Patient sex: M
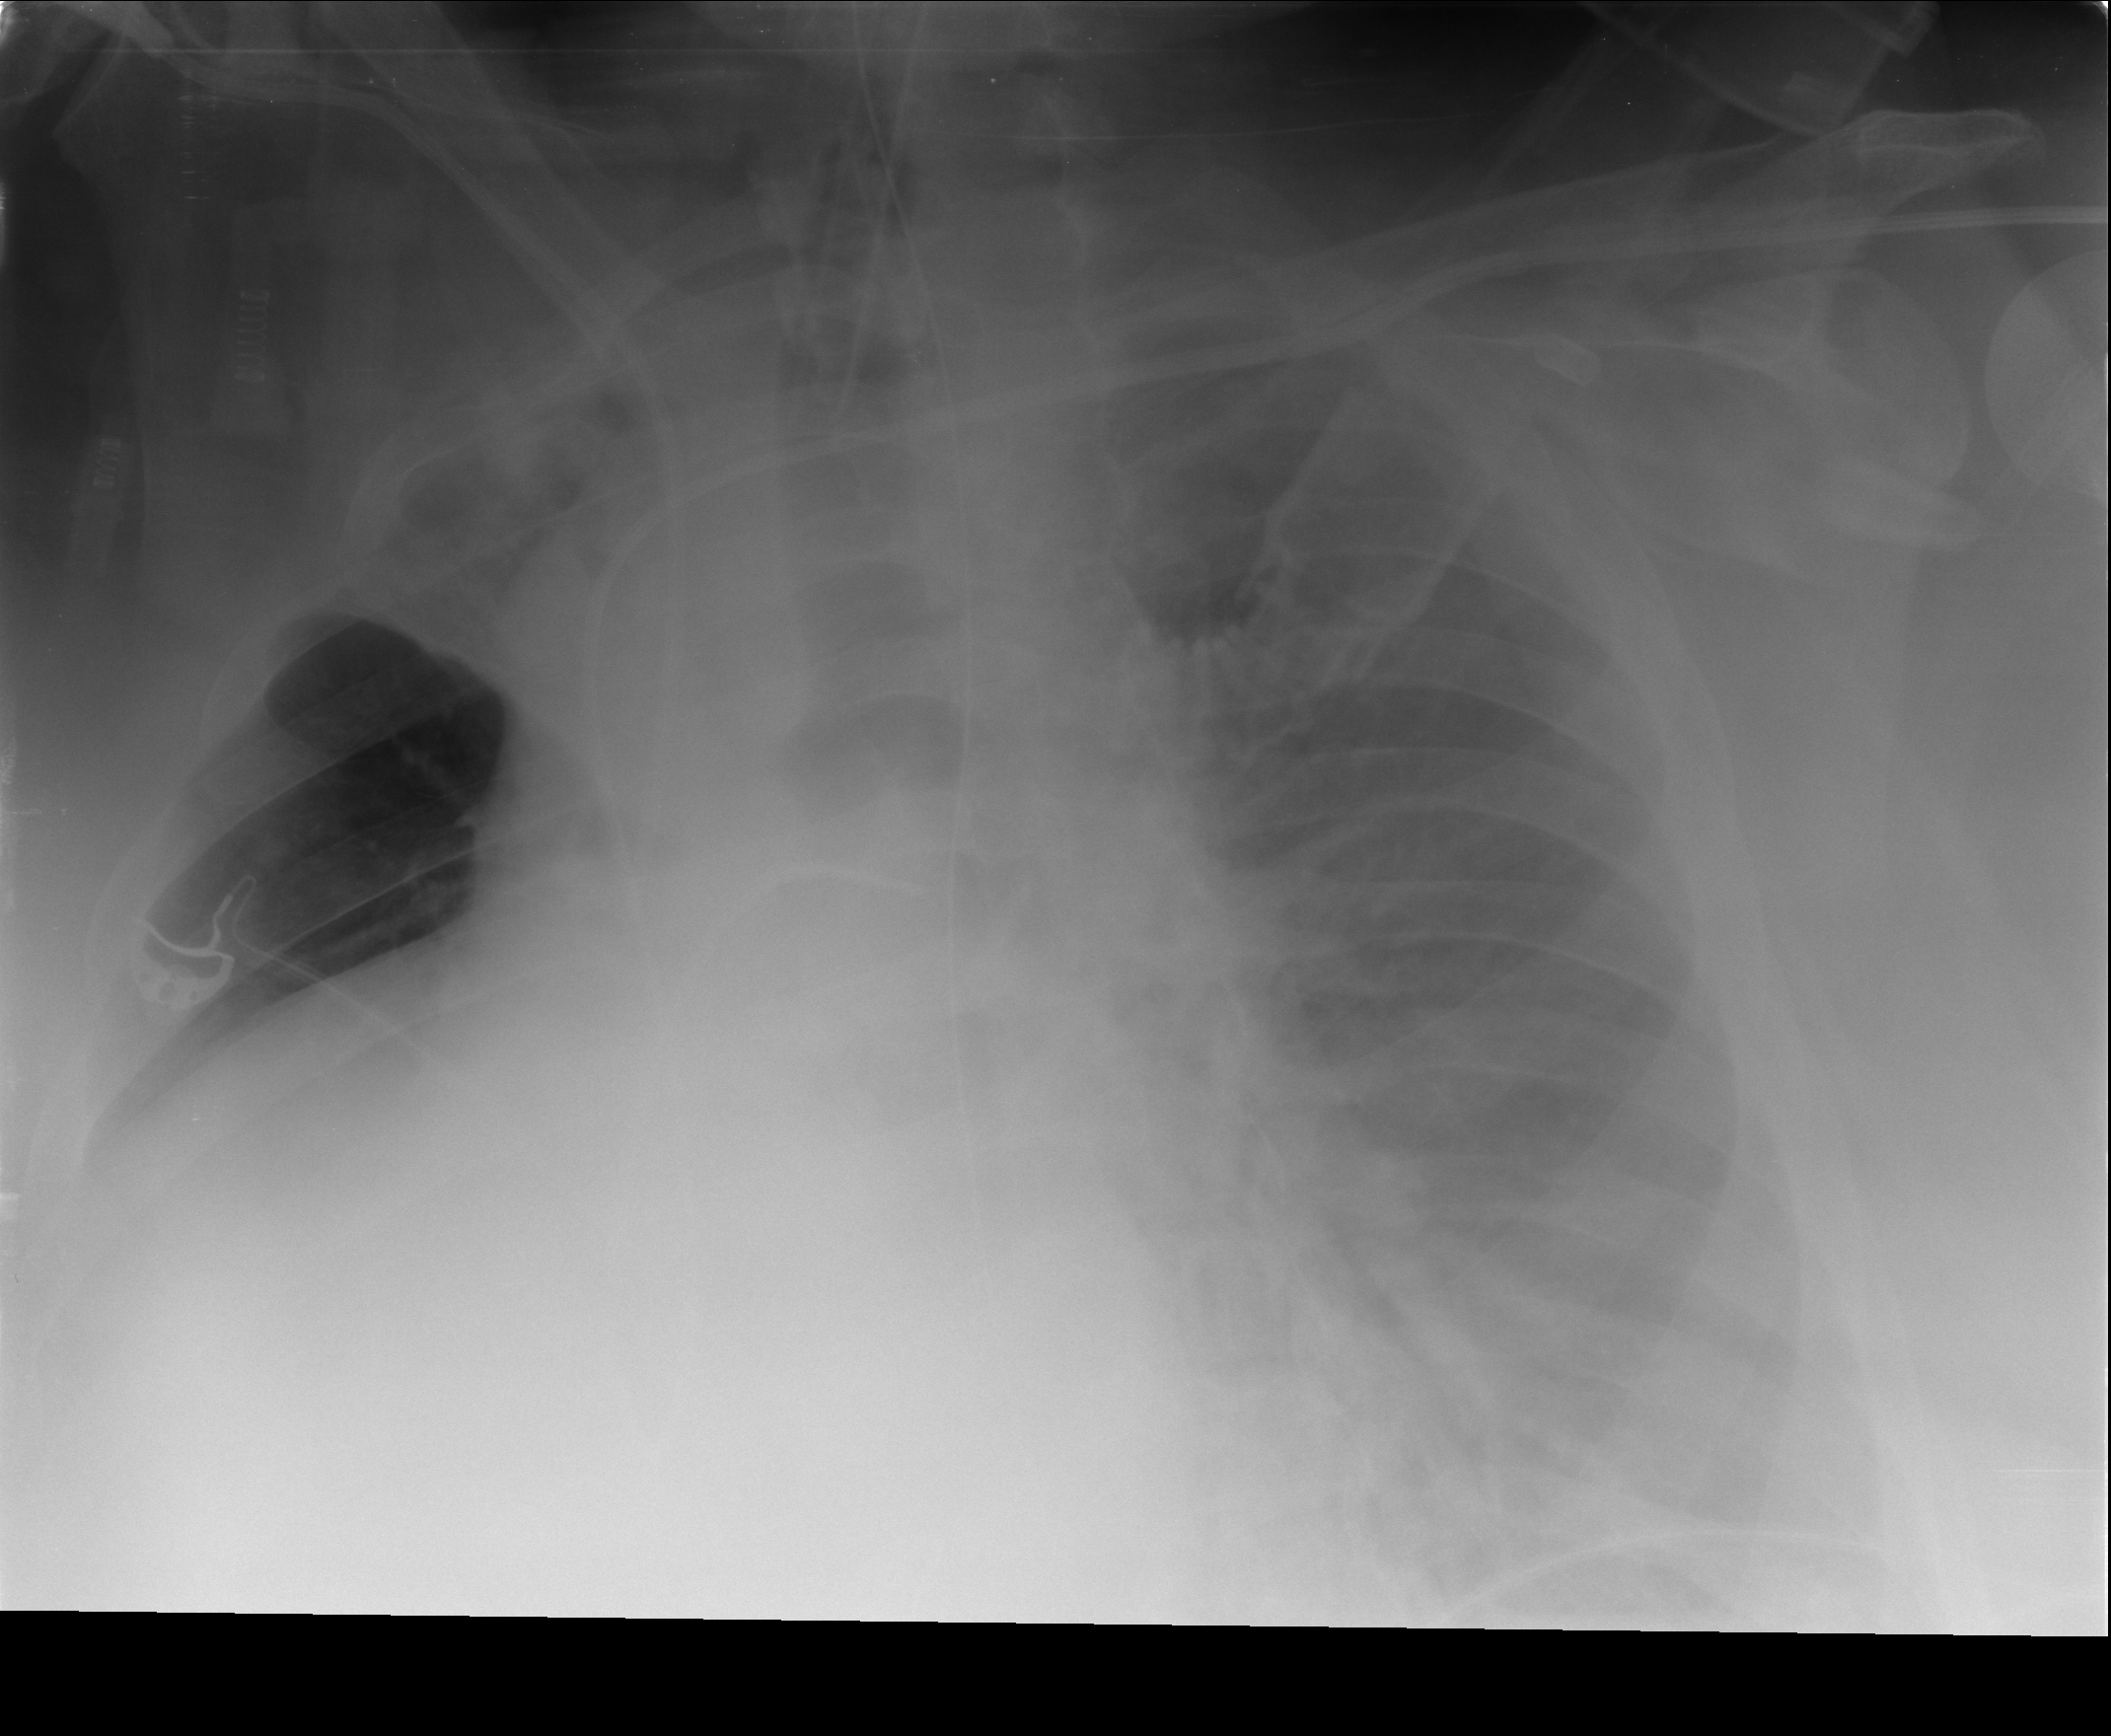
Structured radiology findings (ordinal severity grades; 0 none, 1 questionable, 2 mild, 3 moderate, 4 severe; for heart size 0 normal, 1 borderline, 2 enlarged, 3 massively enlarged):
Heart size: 0
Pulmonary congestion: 2
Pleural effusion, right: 2
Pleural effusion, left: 1
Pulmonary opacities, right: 0
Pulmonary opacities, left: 0
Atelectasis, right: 3
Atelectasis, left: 3